Interaction volume radius: 10 \u00c5
Interaction volume height: 20 \u00c5
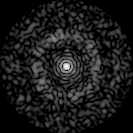
Disorder parameter: 0.8258